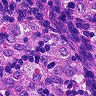
Metastatic tissue present: no